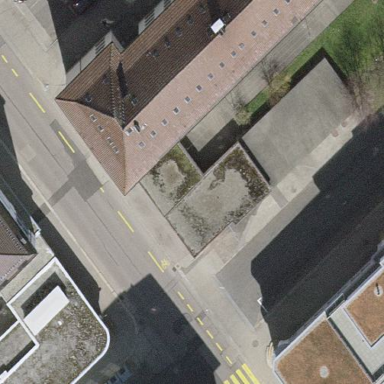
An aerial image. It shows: Flat roofed garages.